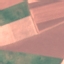
Land use / land cover class: AnnualCrop